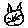
Label: cat